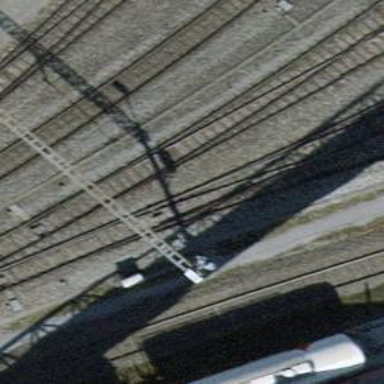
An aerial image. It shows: Railway switch.